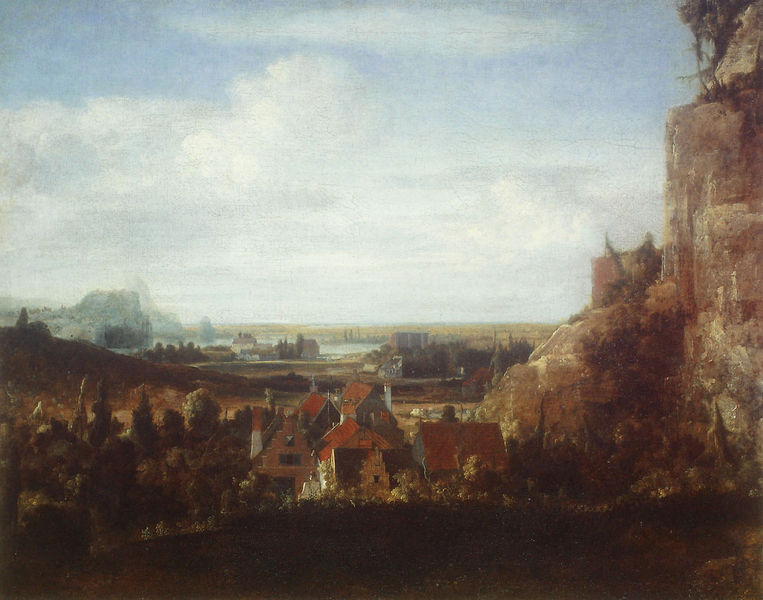
Titel: Häuser nahe bei Steihängen
Institution: Rotterdam, Museum Boymans-van-Beuningen
Schlagwörter: baum, berg, blau, dunkel, felsen, gemälde, himmel, schatten, wasser, weiß, wolken, bäume, fluss, grün, landschaft, see, stadt, braun, fenster, hintergrund, schwarz, dach, gras, haus, rot, wiese, steine, horizont, häuser, natur, strauch, weide, gebüsch, sträucher, pflanzen, wald, kamin, ort, fels, dorf, dächer, giebel, bemälde, oben, oft, #dächer